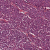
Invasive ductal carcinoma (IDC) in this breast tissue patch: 1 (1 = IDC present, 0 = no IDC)